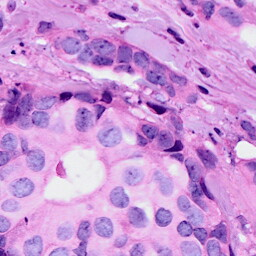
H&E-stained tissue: Breast